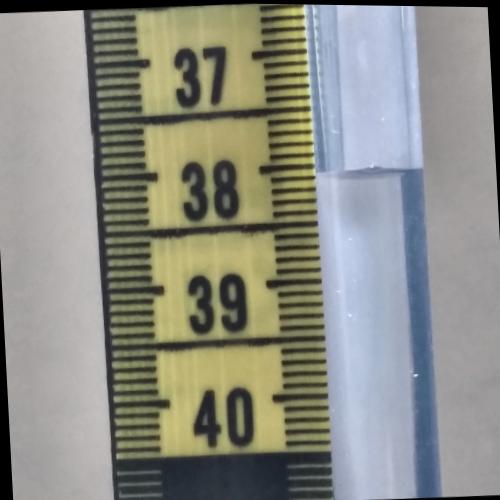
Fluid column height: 38.1 cm